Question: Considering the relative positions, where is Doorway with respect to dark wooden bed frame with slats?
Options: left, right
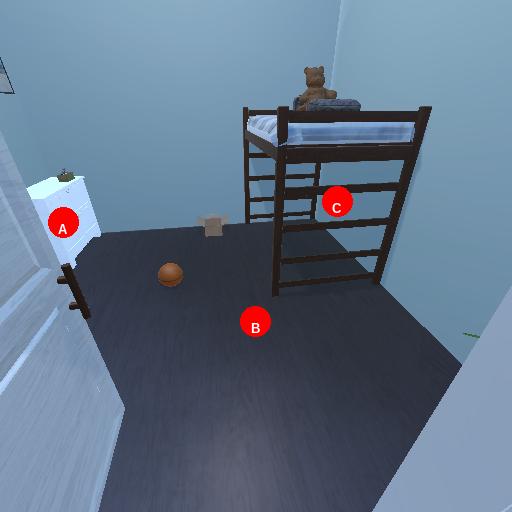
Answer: left